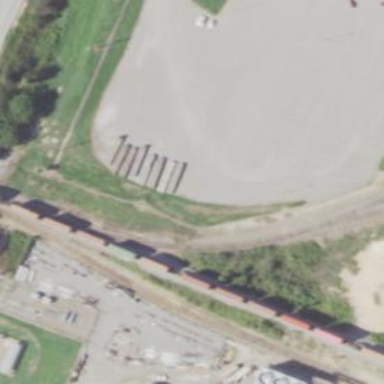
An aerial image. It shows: Rail spur service.